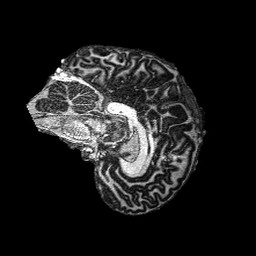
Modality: MP2RAGE
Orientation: sagittal